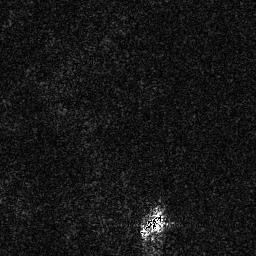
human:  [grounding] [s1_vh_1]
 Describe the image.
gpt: In the satellite image, there is  <ref>1 medium ship </ref> <box>[[53, 83, 64, 92, 0]]</box> located at bottom.